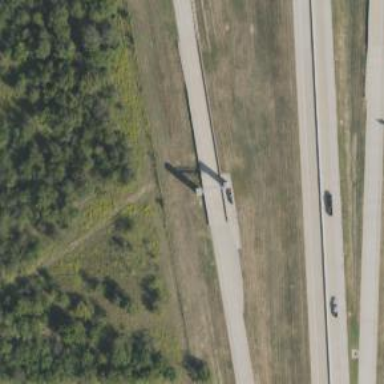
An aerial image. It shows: Toll gantry on the road.